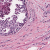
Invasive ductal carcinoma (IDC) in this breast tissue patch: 1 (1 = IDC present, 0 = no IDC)